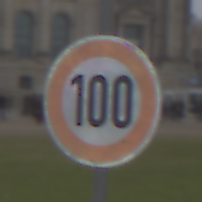
Verkehrszeichen: Geschwindigkeit100
Umgebung: Outdoor, Suburban
Tageszeit: Midday
Wetter: Overcast
Licht: Natural
Jahreszeit: NotSpecified
Kontrast: LowContrast